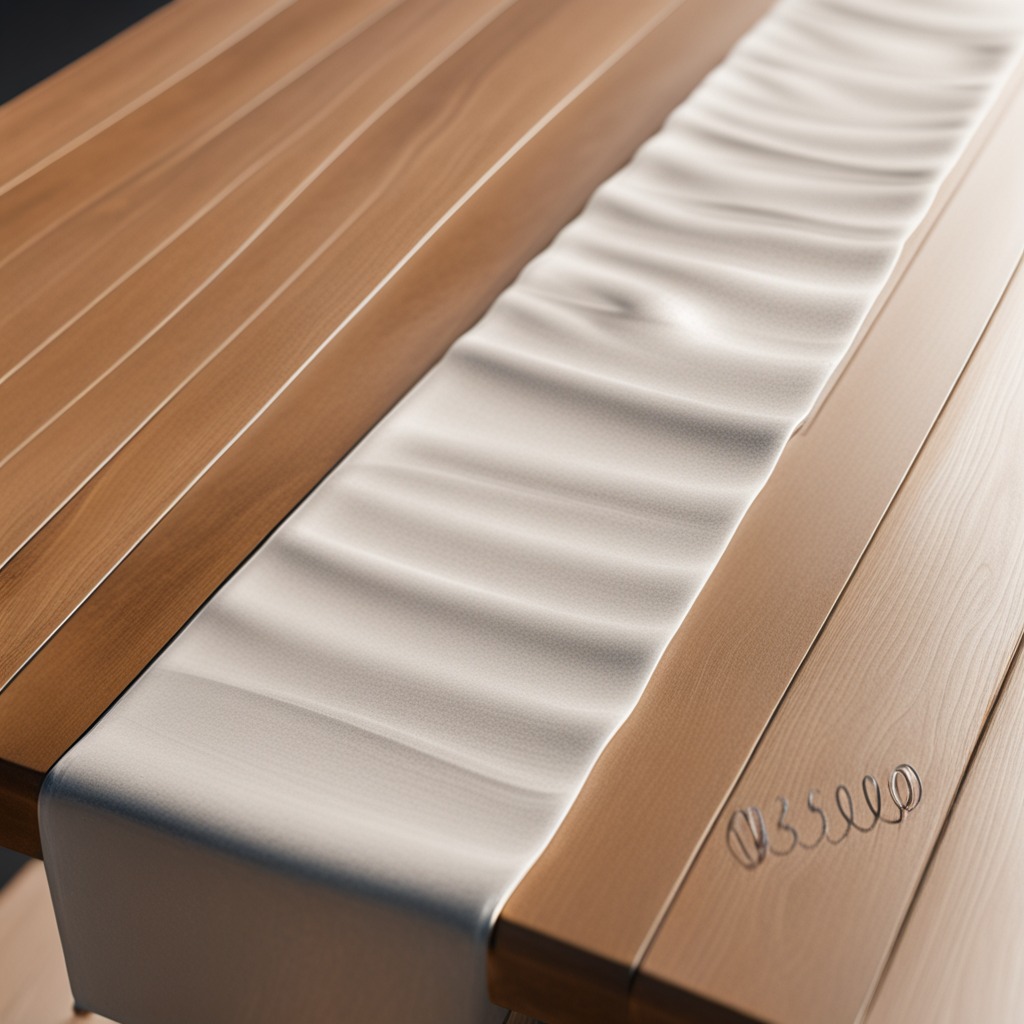
A coiled metal spring is lying on the wooden table.